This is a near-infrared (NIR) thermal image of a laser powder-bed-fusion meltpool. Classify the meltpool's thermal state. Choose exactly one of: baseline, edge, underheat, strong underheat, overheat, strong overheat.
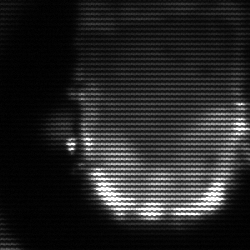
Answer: baseline